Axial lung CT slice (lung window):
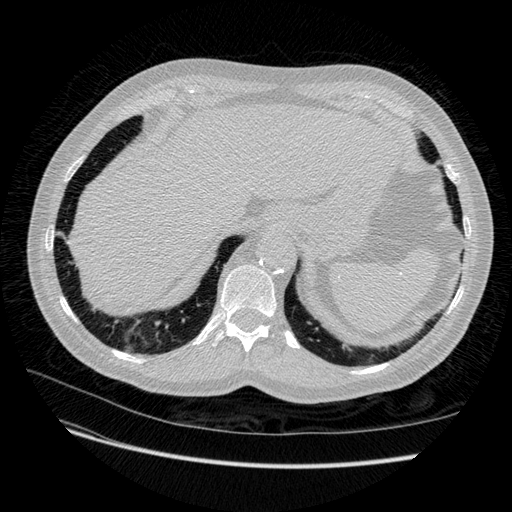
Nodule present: no